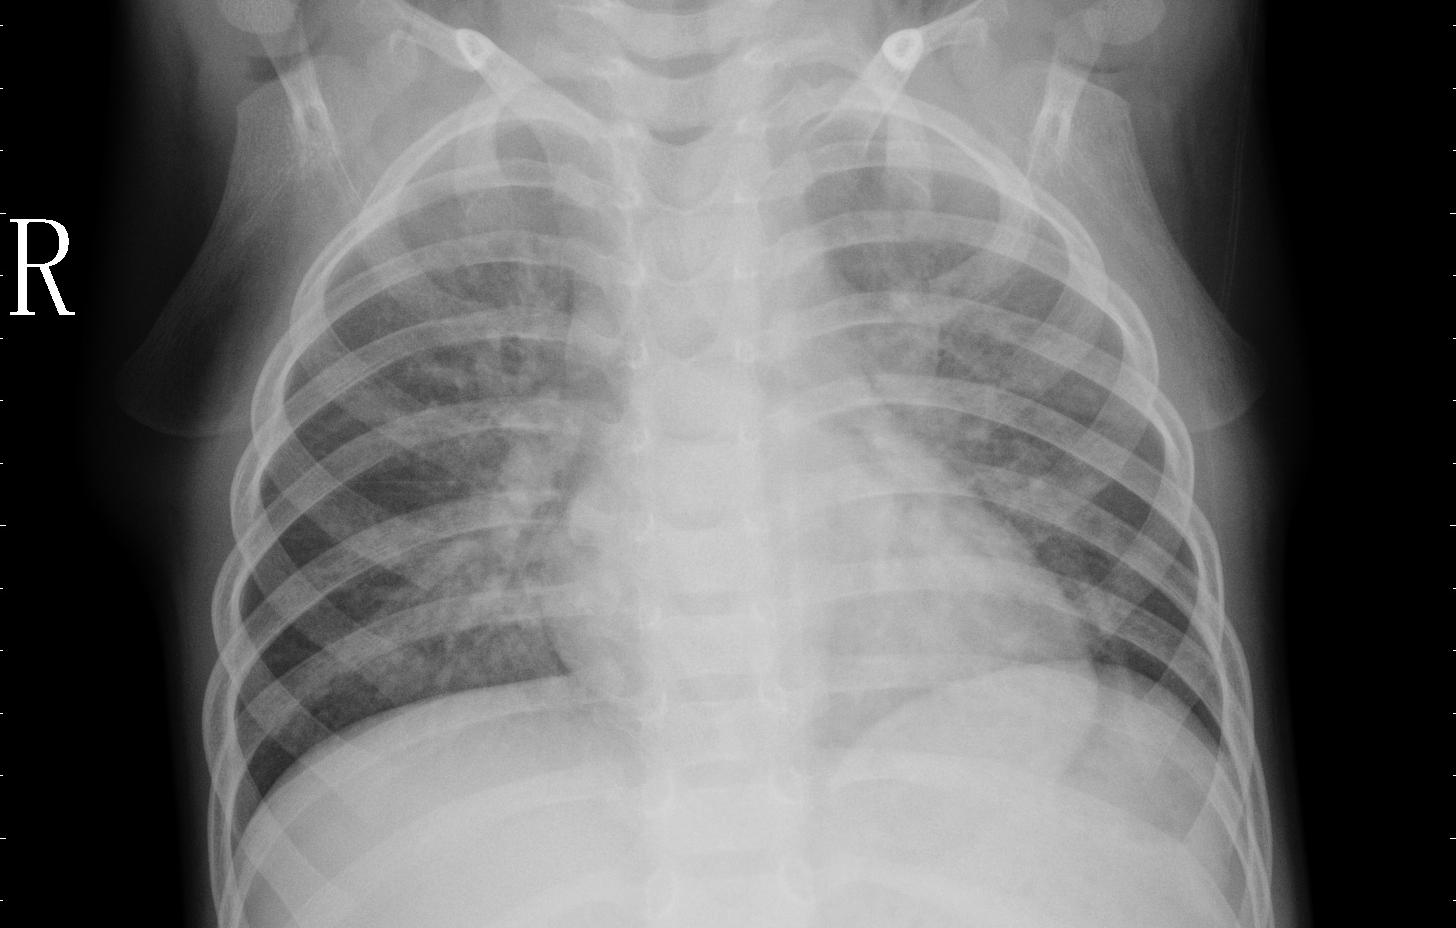
Diagnosis: PNEUMONIA